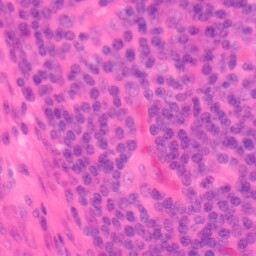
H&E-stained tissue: Colon